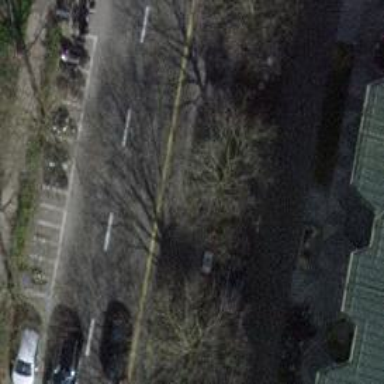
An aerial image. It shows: Avenue of trees.